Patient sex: M
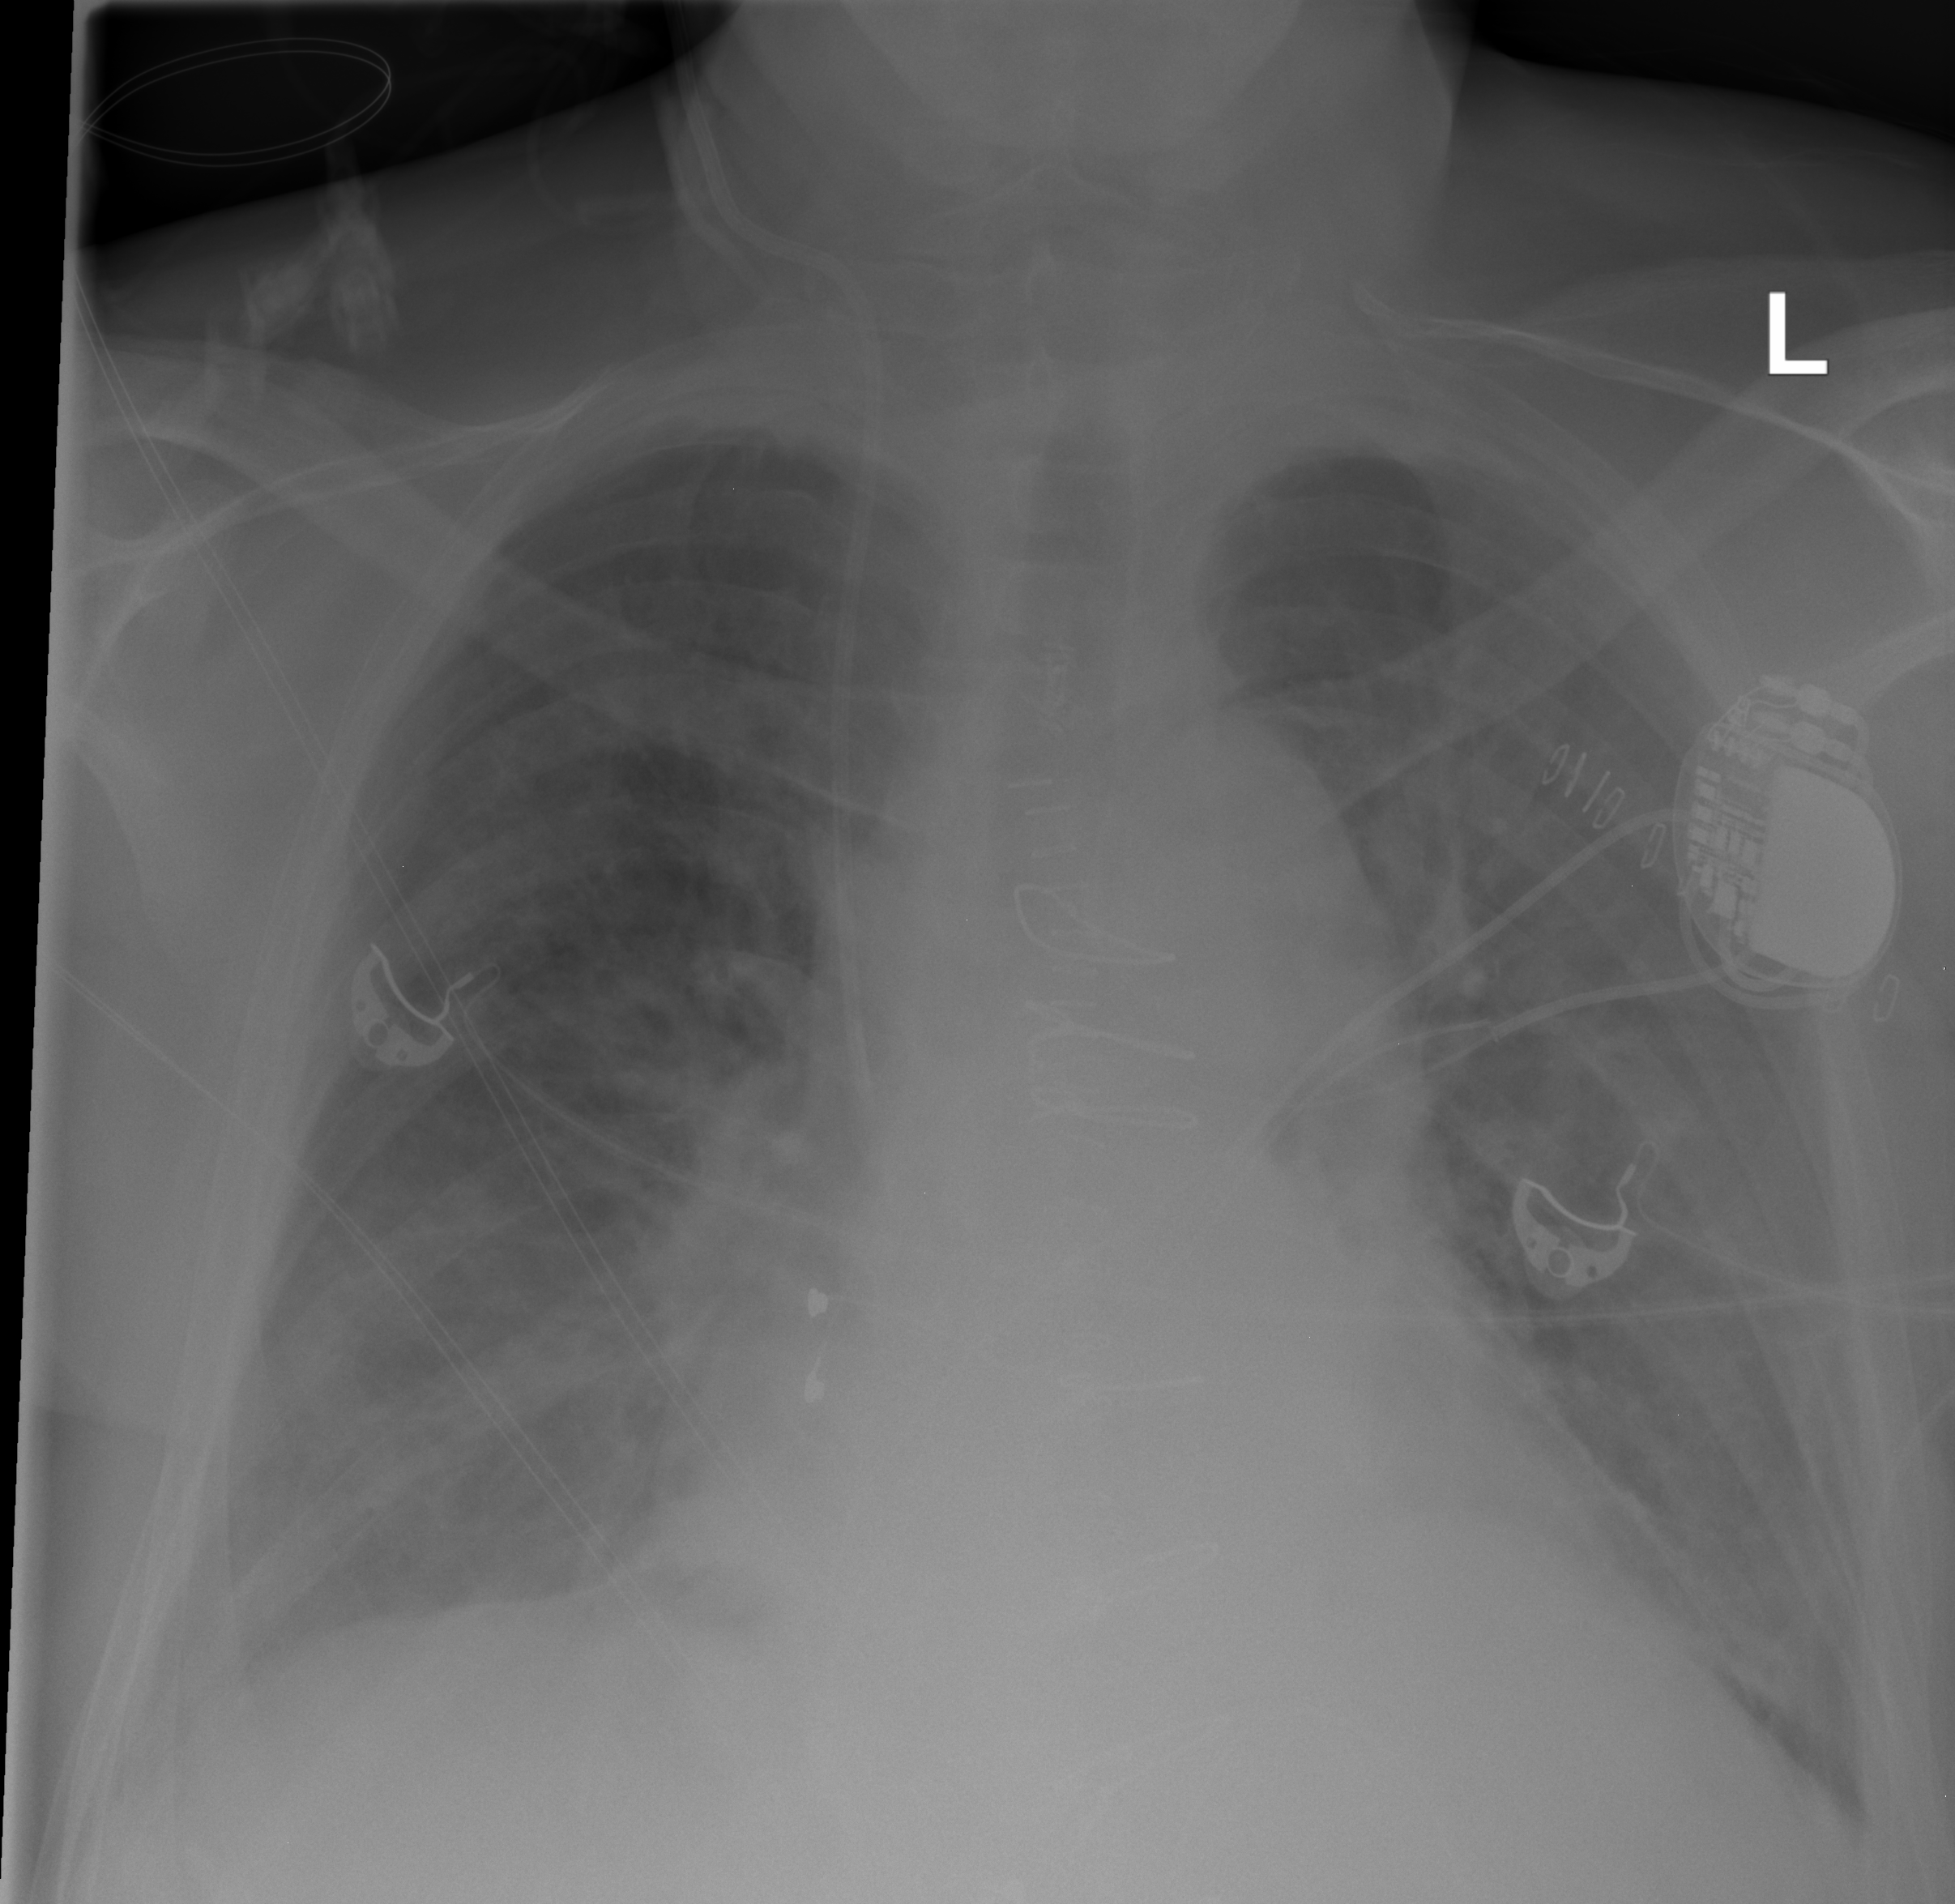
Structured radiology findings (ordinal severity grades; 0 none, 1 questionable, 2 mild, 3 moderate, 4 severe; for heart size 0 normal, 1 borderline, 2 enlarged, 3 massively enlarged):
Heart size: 1
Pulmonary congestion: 3
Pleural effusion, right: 2
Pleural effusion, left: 2
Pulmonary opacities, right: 2
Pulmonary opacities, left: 2
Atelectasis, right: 0
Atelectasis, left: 0